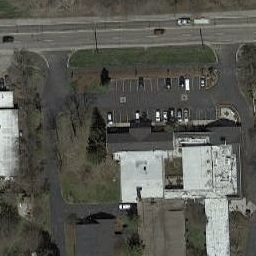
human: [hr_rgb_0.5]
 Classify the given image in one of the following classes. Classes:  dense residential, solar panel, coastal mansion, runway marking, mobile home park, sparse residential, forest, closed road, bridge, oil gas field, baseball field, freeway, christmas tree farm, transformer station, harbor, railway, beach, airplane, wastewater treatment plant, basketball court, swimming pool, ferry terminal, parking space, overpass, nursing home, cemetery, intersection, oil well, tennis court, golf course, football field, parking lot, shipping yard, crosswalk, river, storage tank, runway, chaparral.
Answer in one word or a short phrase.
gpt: nursing home